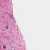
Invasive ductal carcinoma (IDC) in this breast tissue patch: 0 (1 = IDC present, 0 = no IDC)